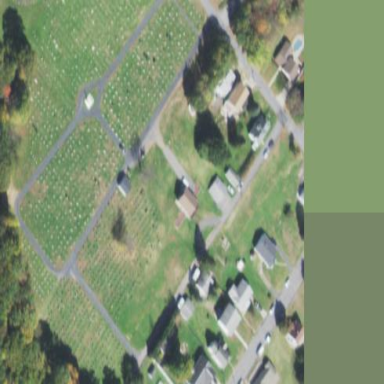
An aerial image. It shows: Cemetery.